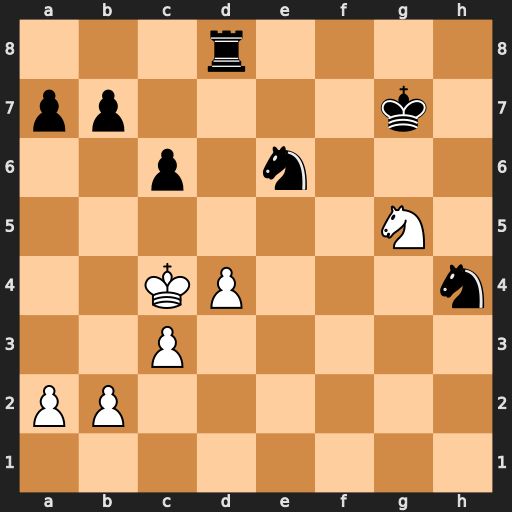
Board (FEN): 3r4/pp4k1/2p1n3/6N1/2KP3n/2P5/PP6/8
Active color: w
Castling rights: -
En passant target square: -
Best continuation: Nxe6+ Kf7 Nxd8+ Ke7 Nxb7